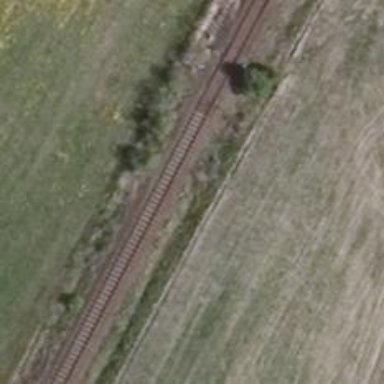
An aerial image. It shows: Railway track.